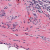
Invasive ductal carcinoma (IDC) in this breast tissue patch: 0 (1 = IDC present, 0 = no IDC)